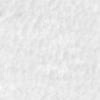
Label: no_change